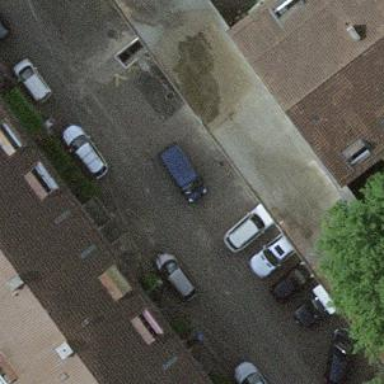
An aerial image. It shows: Group of garages.